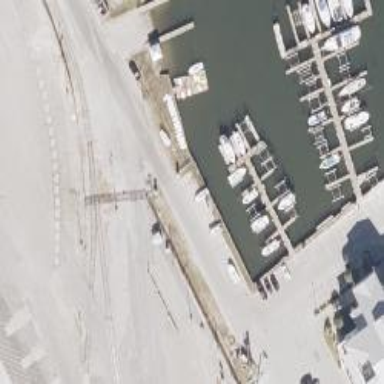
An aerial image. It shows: Man-made pier.